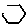
Label: hexagon